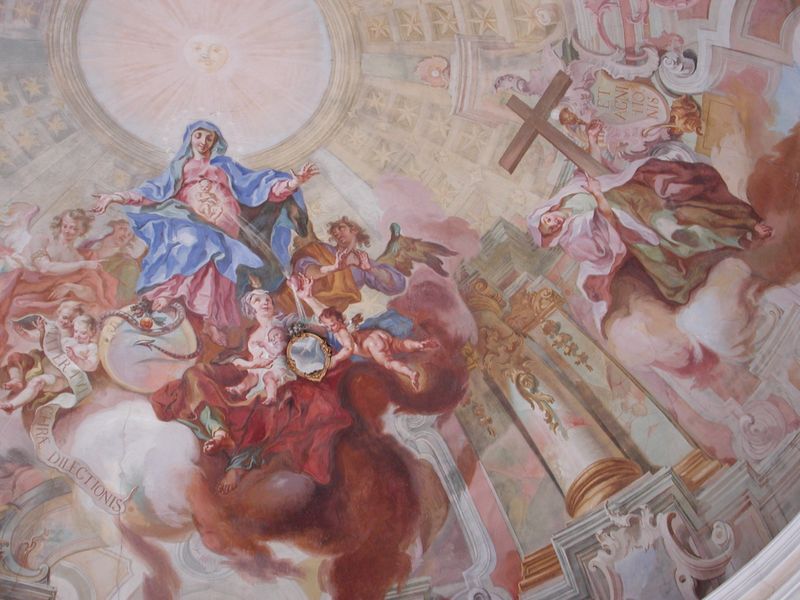
Titel: Deckenfresken
Künstler: Gottfried Bernhard Göz
Standort: Birnau am Bodensee, Wallfahrtskirche (EU - D - BW)
Schlagwörter: blau, gott, mann, weiß, frauen, braun, frau, männer, säule, säulen, rot, wolke, barock, spiegel, kirche, sonne, decke, rosa, rund, engel, putte, putto, kuppel, wandgemälde, stuck, schwanger, wei, kreuz, jesus, deckengemälde, fresko, maria, illusion, fresco, himmelfahrt, latein, fra, deckenfresko, deckenfresco, deckenfrsco, himmal, pastellfarbend